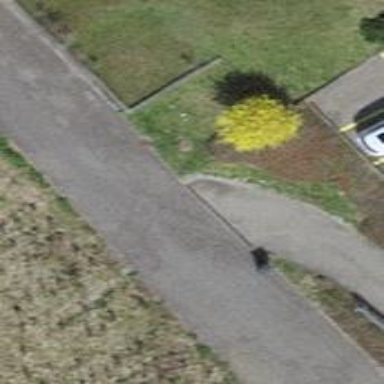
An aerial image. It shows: Residential road with asphalt surface.